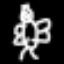
Label: angel